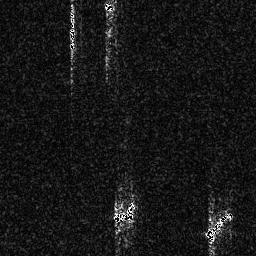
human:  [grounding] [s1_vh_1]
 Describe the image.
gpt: In the satellite image, there is  <ref>1 medium ship </ref> <box>[[42, 77, 52, 87, 0]]</box> located at bottom,  <ref>1 medium ship </ref> <box>[[79, 82, 91, 93, 0]]</box> located at bottom right.